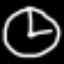
Label: clock